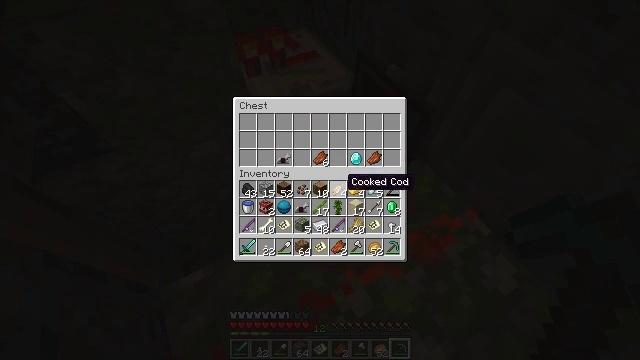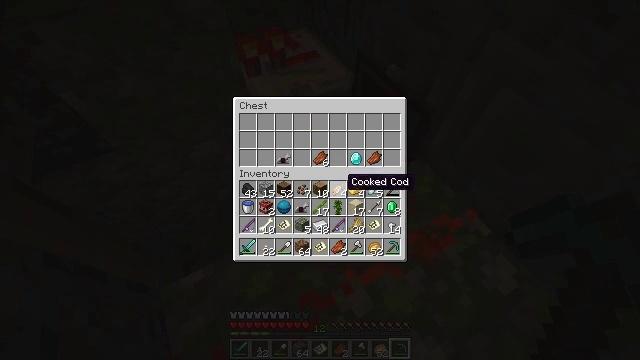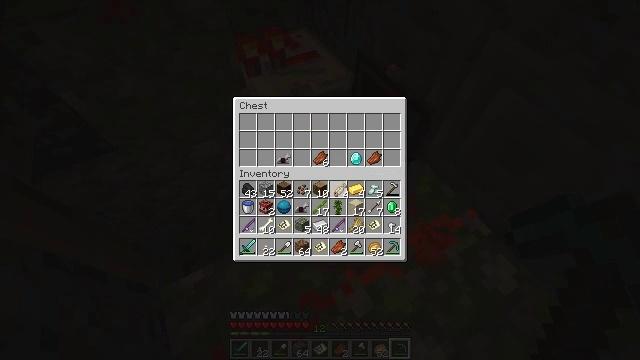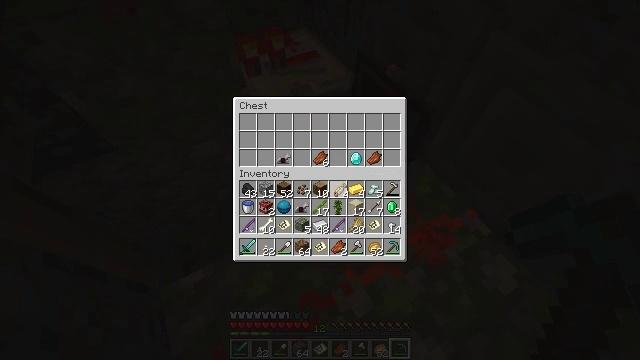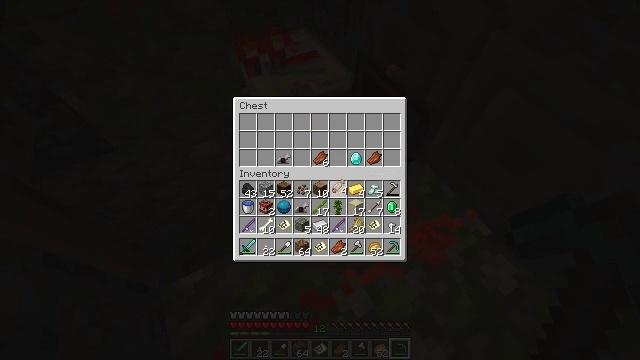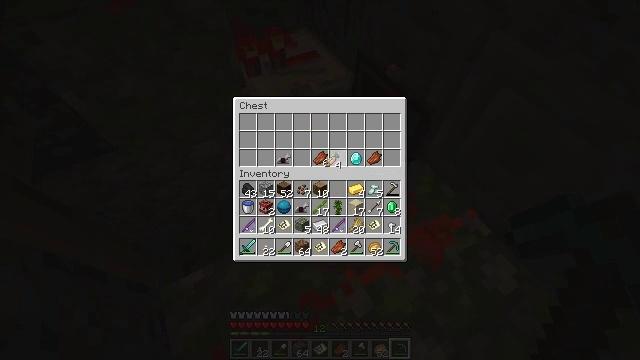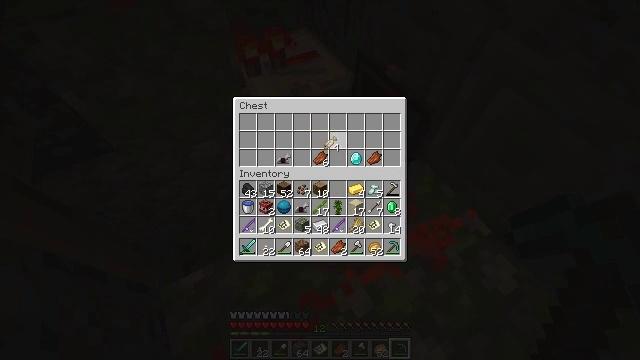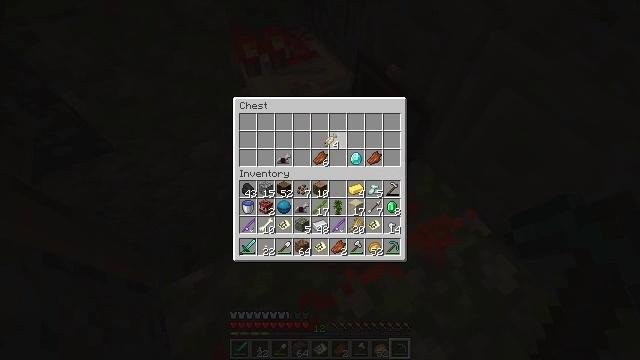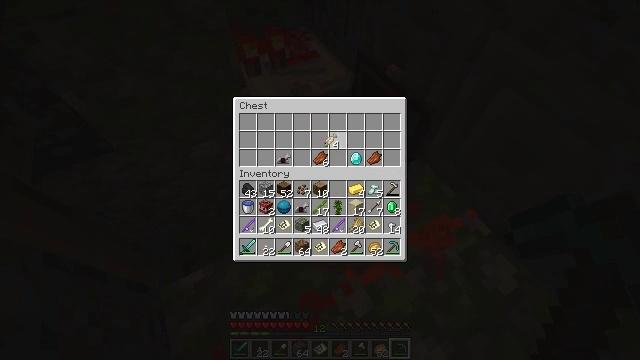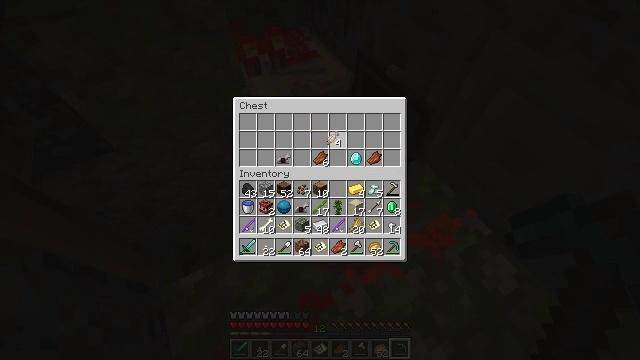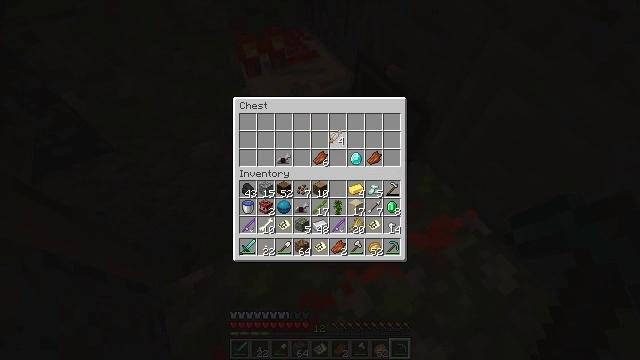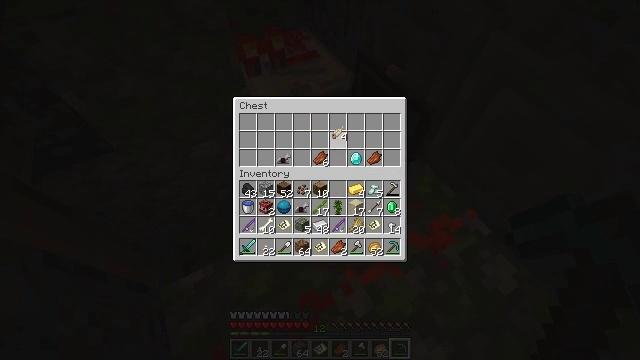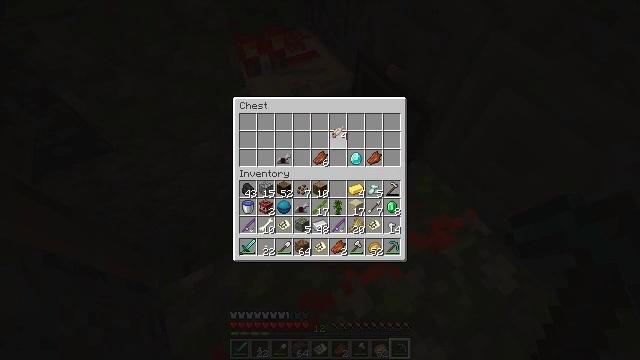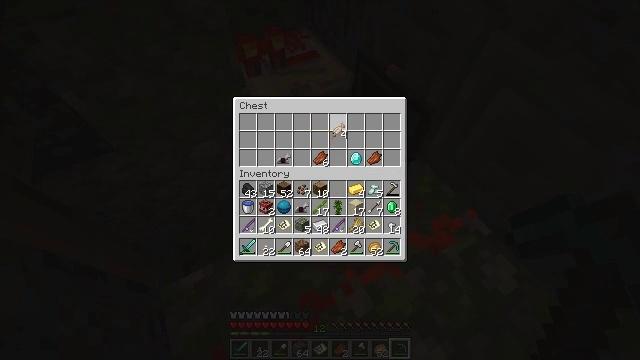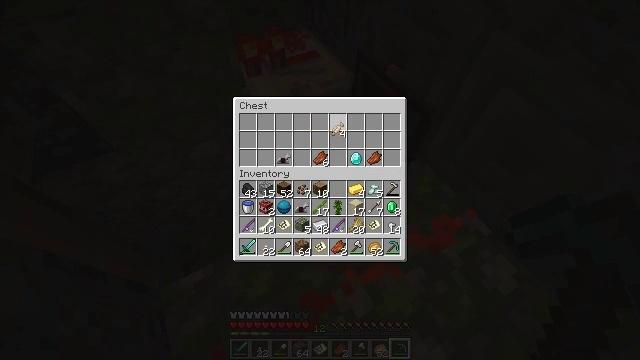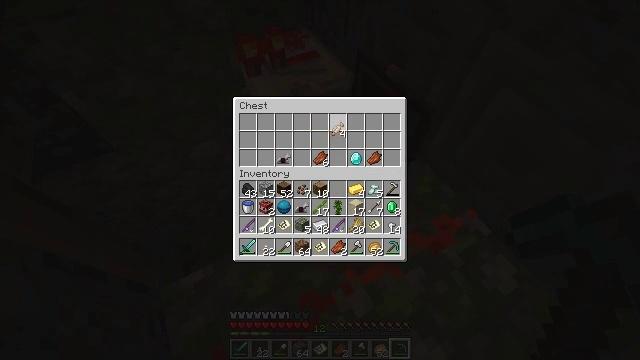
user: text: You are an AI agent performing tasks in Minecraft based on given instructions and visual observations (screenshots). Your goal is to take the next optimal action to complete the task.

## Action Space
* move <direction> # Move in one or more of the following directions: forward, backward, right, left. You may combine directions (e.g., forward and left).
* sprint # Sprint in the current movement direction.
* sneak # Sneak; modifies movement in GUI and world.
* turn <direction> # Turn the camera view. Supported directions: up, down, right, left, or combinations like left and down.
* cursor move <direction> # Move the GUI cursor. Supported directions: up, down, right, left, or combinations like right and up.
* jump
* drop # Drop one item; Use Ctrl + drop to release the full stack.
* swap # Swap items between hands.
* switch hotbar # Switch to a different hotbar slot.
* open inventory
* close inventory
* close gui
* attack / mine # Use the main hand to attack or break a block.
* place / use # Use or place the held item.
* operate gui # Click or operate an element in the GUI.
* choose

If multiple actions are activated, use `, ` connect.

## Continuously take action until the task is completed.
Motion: motion action
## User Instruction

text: Retrieve vines from walls or cliffs.
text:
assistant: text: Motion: no_op
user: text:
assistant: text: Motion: operate gui
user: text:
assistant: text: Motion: operate gui
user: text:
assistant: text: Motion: operate gui
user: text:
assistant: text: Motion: cursor move up
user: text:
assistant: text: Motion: cursor move up
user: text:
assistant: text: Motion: no_op
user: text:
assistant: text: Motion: no_op
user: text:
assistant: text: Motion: no_op
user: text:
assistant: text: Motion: no_op
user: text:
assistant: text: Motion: no_op
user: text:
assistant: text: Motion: no_op
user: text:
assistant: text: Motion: no_op
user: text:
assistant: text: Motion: no_op
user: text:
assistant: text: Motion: no_op
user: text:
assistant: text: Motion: no_op
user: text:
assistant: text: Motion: operate gui
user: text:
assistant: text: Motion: operate gui
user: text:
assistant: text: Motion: operate gui
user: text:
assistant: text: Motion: no_op
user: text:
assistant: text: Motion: no_op
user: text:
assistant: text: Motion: no_op
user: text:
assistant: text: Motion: no_op
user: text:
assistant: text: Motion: no_op
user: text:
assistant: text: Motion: no_op
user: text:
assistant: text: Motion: no_op
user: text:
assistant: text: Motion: no_op
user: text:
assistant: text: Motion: no_op
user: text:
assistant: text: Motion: cursor move down
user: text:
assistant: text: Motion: cursor move right and down